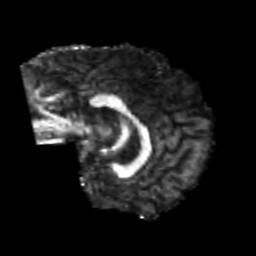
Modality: FA
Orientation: sagittal
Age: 20
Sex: male
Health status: healthy
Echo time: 0.074 s